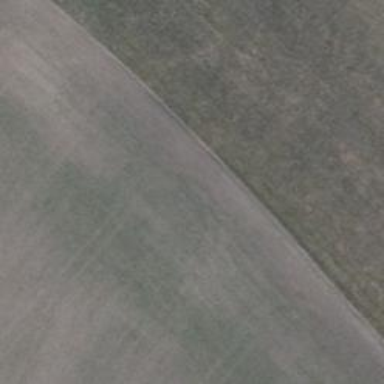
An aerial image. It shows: Grass track with grade5 track type.